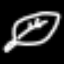
Label: leaf